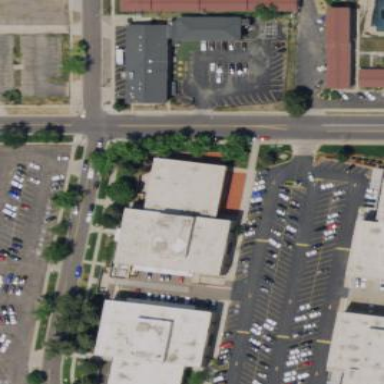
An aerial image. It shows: Commercial building.